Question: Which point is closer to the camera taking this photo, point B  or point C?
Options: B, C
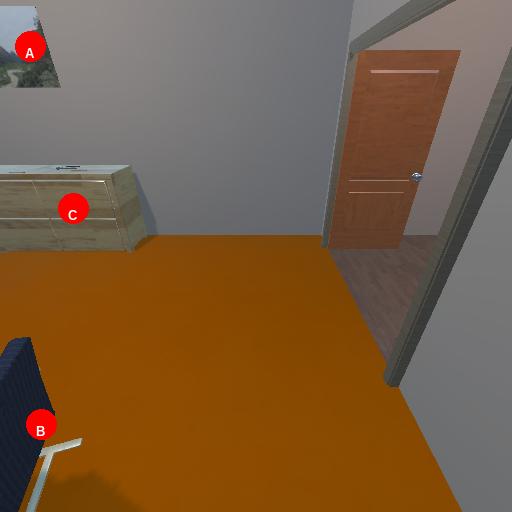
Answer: B